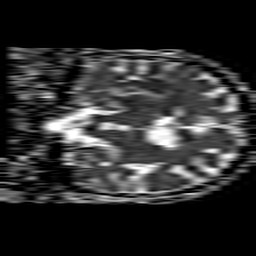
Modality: ADC
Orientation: coronal
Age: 74
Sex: male
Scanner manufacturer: philips
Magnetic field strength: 1.5 T
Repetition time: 4.6 s
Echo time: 0.08528 s